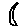
Label: moon